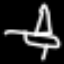
Label: chair